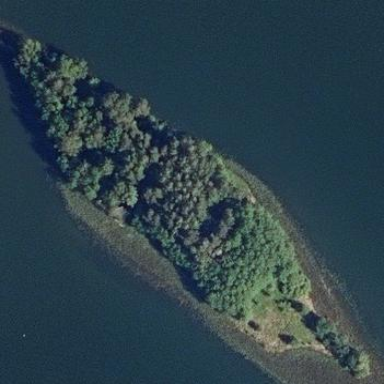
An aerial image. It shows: Islet.